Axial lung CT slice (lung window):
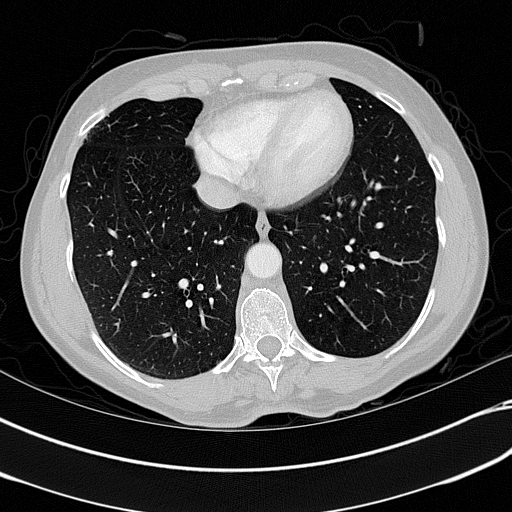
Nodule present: no